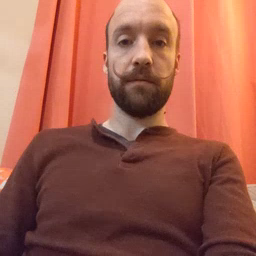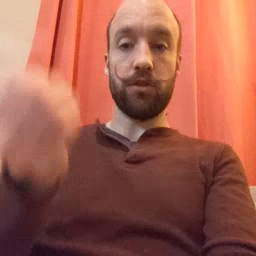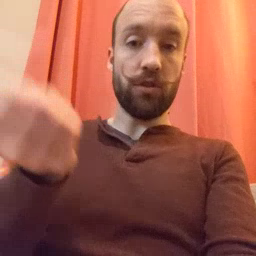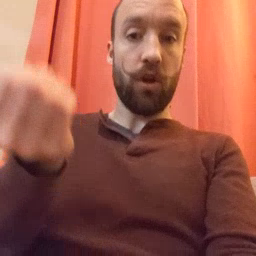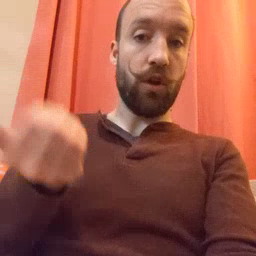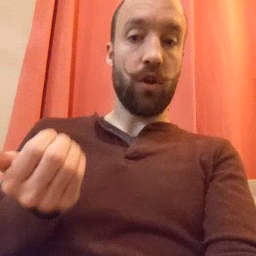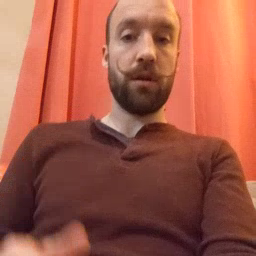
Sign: drawer